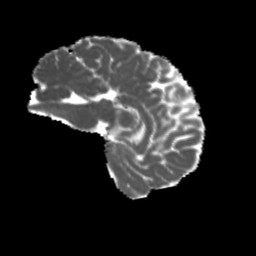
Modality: MD
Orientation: sagittal
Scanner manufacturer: siemens
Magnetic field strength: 3 T
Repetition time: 4 s
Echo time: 0.0594 s